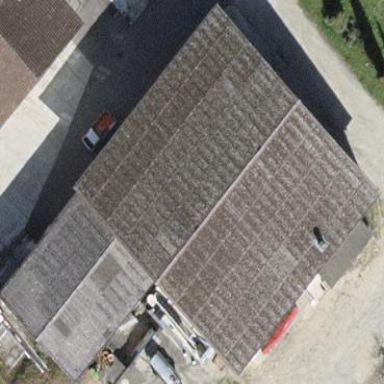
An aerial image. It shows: Warehouse.